九年级 · 解析几何
如图, 二次函数 $y=a x^{2}+b x+c(a \neq 0)$ 的图象与 $x$ 轴交于 $A 、 B$ 两点,与 $y$ 轴交于 $C$ 点, 且对称轴为直线 $x=1$, 点 $B$ 坐标为 $(-1,0)$.则下面的五个结论: (1) $a b c>0$; (2) $4 a-2 b+c>0$; (3)当 $y<0$ 时, $x<-1$ 或 $x>3$; (4) $2 c=3 b$; (5) $a+b>m(a m+b)(m$ 为实数且 $m \neq 1)$. 其中正确的结论
   有 ( )个.

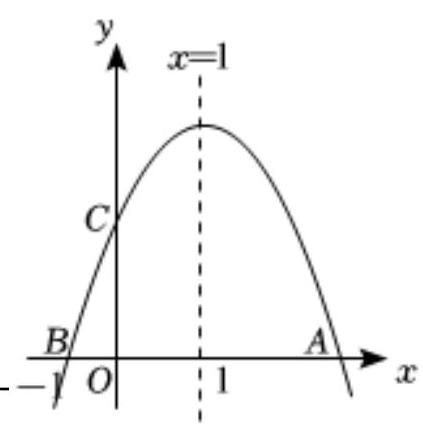
A. 1

B. 2

C. 3

D. 4

答案: C
解析: 解: $\because$ 对称轴为 $x=1$,

$\therefore x=-\frac{b}{2 a}=1$,

$\therefore b=-2 a$.

由题意, $\because a<0$,

$\therefore b>0$.

又与 $y$ 轴交点在 $y$ 轴正半轴上,

$\therefore c>0$.

$\therefore a b c<0$, 故(1)错误.

$\because x=-2<-1$, 且 $x=-1$ 时 $y=0$,

$\therefore$ 当 $x=-2$ 时, $y=4 a-2 b+c<0$, 故(2)错误.

$\because x=-1$ 时 $y=0$, 对称轴为直线 $x=1$,

$\therefore$ 当 $x=3$ 时 $y=0$.

结合图象可得, 当 $y<0$ 时, $x<-1$ 或 $x>3$,

故(3)正确.

$\because b=-2 a$,

$$
\therefore a=-\frac{1}{2} b
$$

又 $x=-1$ 时 $y=0$,

$\therefore a-b+c=0$.

$$
\therefore c=\frac{3}{2} b
$$

$\therefore 2 c=3 b$, 故(4)正确.
$\because$ 对称轴为 $x=1$, 且取得最大值,

$$
\therefore a+b+c>a m 2+b m+c .(m \neq 1)
$$

$\therefore a+b>m(a m+b)$, 故(5)正确.

故选: $C$.

依据题意, 根据二次函数的图象与性质, 再结合图象即可判断得解.

本题考查了二次函数的图象与系数的关系: 二次函数 $y=a x^{2}+b x+c(a \neq 0)$ 的图象为拋物线, 当 $a>$ 0 , 抛物线开口向上; 对称轴为直线 $x=-\frac{b}{2 a}$; 抛物线与 $y$ 轴的交点坐标为 $(0, c)$; 当 $b^{2}-4 a c>0$, 拋物线与 $x$ 轴有两个交点; 当 $b^{2}-4 a c=0$, 抛物线与 $x$ 轴有一个交点; 当 $b^{2}-4 a c<0$, 拋物线与 $x$ 轴没有交点.